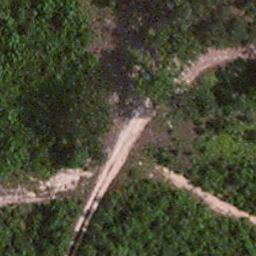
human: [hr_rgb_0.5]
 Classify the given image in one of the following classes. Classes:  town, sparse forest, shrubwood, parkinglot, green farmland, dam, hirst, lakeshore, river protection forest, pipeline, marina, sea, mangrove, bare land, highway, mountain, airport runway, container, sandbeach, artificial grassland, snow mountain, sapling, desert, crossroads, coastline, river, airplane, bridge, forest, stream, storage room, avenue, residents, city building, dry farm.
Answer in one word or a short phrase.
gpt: avenue